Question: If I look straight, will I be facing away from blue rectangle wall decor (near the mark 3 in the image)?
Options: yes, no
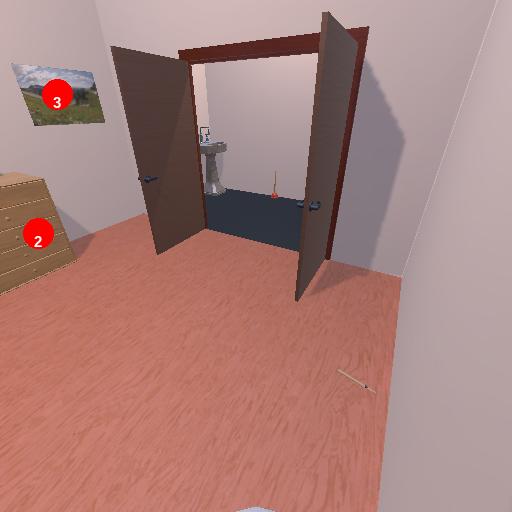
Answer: yes